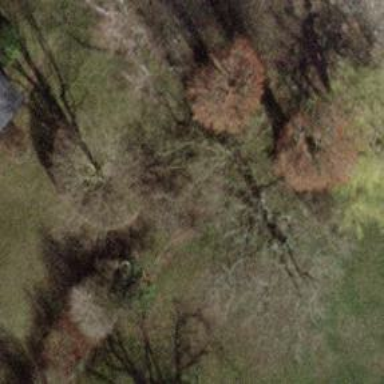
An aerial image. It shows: Single tag "natural: tree."